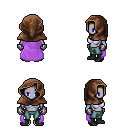
a pixel art fantasy rpg character, female body template, dark elf, purple skin, lavender cape, teal pants, plain hairstyle, cloth hood, metal gloves, black shoes, four views (front, back, left, right), 2x2 character sprite sheet, small pixel art, hard edges, no anti-aliasing